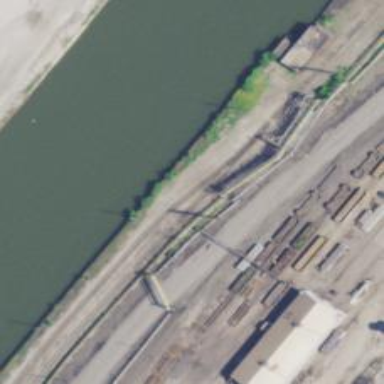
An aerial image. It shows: Railway yard in service.